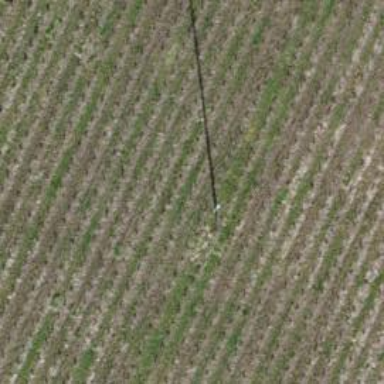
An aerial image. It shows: Minor power line with three cables.